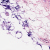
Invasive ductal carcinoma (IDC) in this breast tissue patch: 0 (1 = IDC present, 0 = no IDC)